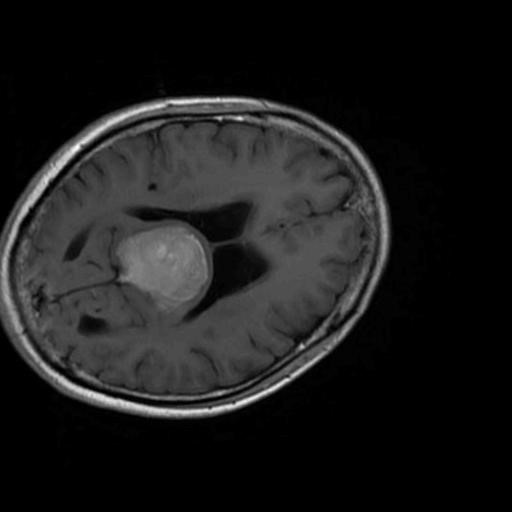
Label: brain_menin